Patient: sex M, age 58
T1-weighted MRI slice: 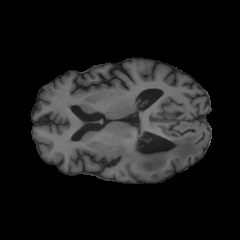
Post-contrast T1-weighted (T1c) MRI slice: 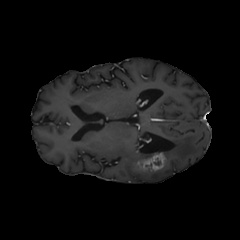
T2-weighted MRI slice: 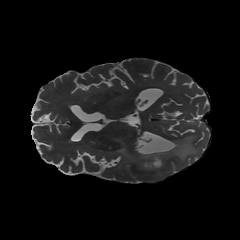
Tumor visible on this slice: yes
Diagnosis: Glioblastoma, IDH-wildtype
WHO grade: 4